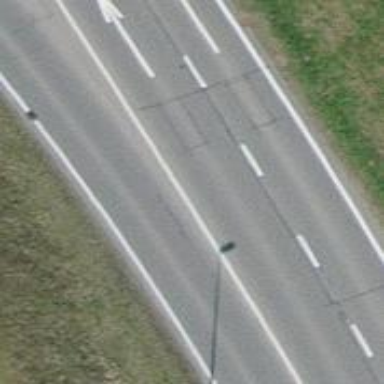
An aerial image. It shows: Secondary road with asphalt surface.